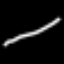
Label: octagon